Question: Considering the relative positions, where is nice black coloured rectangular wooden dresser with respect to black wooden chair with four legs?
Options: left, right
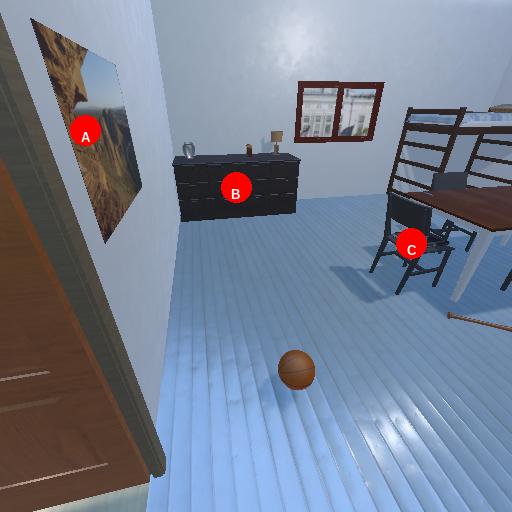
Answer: left